Question: I have the following declaration of my service:
'''
<ServiceControl Id="ServiceStartStop"
Name="[name]"
Start="install"
Stop="both"
Remove="both"
Wait="no"/>
<ServiceInstall Id="ServiceRegister"
Name="[name]"
DisplayName="[displayname]"
Description="[description]"
Account="LocalSystem"
Arguments="-start"
ErrorControl="critical"
Interactive="yes"
Start="auto"
Type="ownProcess"
Vital="yes" >
<util:PermissionEx User="Authenticated Users"
ServiceChangeConfig = "yes"
ServiceEnumerateDependents = "yes"
ServiceInterrogate = "yes"
ServicePauseContinue = "yes"
ServiceQueryConfig = "yes"
ServiceQueryStatus = "yes"
ServiceStart = "yes"
ServiceStop = "yes"
ServiceUserDefinedControl = "yes" />
</ServiceInstall>
'''
This compiles and links without any errors or warnings. The service 'exe' is properly specified using 'KeyPath="yes"'. When I run my msi, it can't get beyond at 'Starting Service...'. I get an error message, as follows:

The UAC is shown when I click 'Install', so what's going wrong?
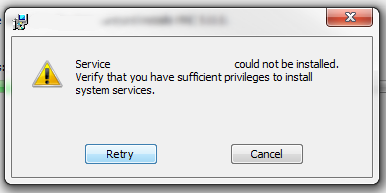
Answer: It should work without the WiX util extension. Here is my complete test installer. Create your own test project and copy and past my installer into your .wxs file. Then replace the File, ServiceInstall and ServiceControl paths and names with your own service. If you still get the same error message, could it be that you don't actually have the privileges to do the install on your machine?
'''
<?xml version="1.0" encoding="UTF-8"?>
<Wix xmlns="http://schemas.microsoft.com/wix/2006/wi">
<Product Id="*" Name="TestServiceInstaller" Language="1033" Version="1.0.0.0" Manufacturer="test" UpgradeCode="d2b63c57-ca50-4f6a-8019-e826cac3d788">
<Package InstallerVersion="200" Compressed="yes" InstallScope="perMachine" InstallPrivileges="elevated" />
<MajorUpgrade DowngradeErrorMessage="A newer version of [ProductName] is already installed." />
<MediaTemplate />
<Feature Id="ProductFeature" Title="TestServiceInstaller" Level="1">
<ComponentGroupRef Id="ProductComponents" />
</Feature>
</Product>
<Fragment>
<Directory Id="TARGETDIR" Name="SourceDir">
<Directory Id="ProgramFilesFolder">
<Directory Id="INSTALLFOLDER" Name="TestServiceInstaller" />
</Directory>
</Directory>
</Fragment>
<Fragment>
<ComponentGroup Id="ProductComponents" Directory="INSTALLFOLDER">
<Component Id="TestService.exe" Guid="196BB5E5-F157-4CA2-B740-0A68E1539B7C">
<File Id="TestService.exe" Source="C:\Users\bryan.johnston\Documents\visual studio 2010\Projects\TestService\TestService\bin\Debug\TestService.exe" KeyPath="yes" />
<ServiceInstall Id="TestService.exe" Name="TestService.exe" Account="LocalSystem" Arguments="-start" Start="auto" Interactive="yes" Type="ownProcess" Vital="yes" ErrorControl="critical" />
<ServiceControl Id="TestService.exe" Name="TestService.exe" Stop="both" Start="install" Remove="uninstall" Wait="no" />
</Component>
</ComponentGroup>
</Fragment>
</Wix>
'''